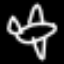
Label: airplane